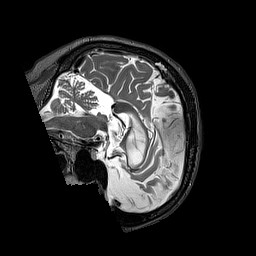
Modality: T2w
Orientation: sagittal
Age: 64
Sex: male
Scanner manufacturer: siemens
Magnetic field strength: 3 T
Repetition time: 3.2 s
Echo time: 0.567 s